Interaction volume radius: 10 \u00c5
Interaction volume height: 10 \u00c5
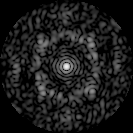
Disorder parameter: 0.6828